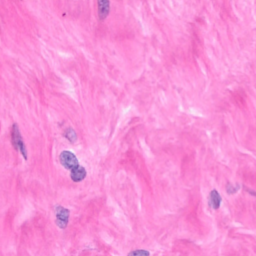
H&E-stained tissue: Breast